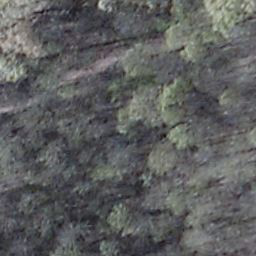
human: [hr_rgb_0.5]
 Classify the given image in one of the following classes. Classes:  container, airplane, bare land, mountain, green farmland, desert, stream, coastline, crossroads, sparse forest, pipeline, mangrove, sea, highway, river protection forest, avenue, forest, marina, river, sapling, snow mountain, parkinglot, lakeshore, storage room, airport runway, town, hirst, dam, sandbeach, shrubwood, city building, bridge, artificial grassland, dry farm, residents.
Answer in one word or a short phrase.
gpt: shrubwood